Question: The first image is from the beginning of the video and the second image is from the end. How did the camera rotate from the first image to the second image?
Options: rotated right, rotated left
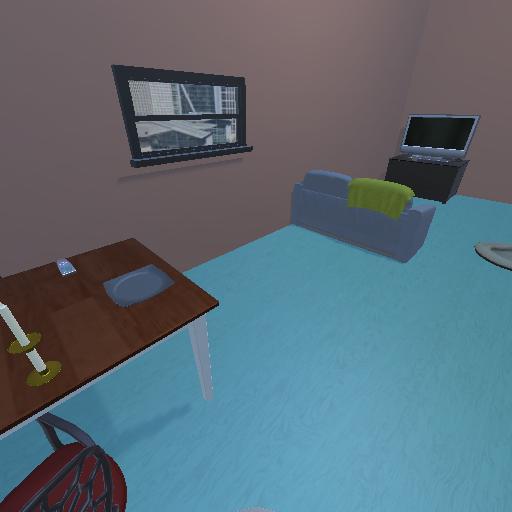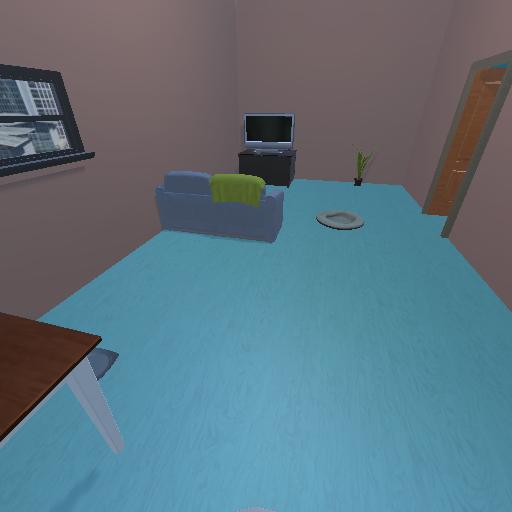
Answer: rotated right